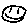
Label: smiley face